Aerial crown-view tile of a tropical tree (Barro Colorado Island, Panama), acquired 20250915:
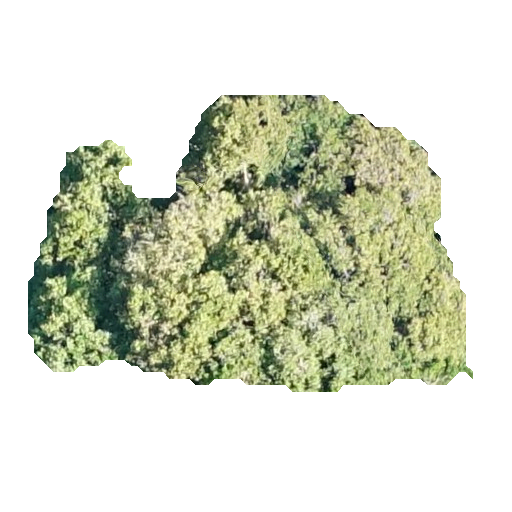
Species: Prioria copaifera
GBIF accepted scientific name: Prioria copaifera
Crown area: 143.193 m²